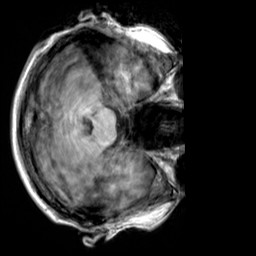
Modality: T1w
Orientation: axial
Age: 29
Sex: male
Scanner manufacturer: siemens
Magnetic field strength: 3 T
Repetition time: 2.3 s
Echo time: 0.00303 s